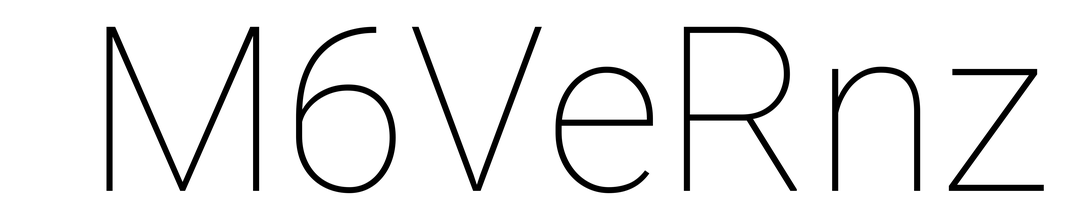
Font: Roboto_Thin